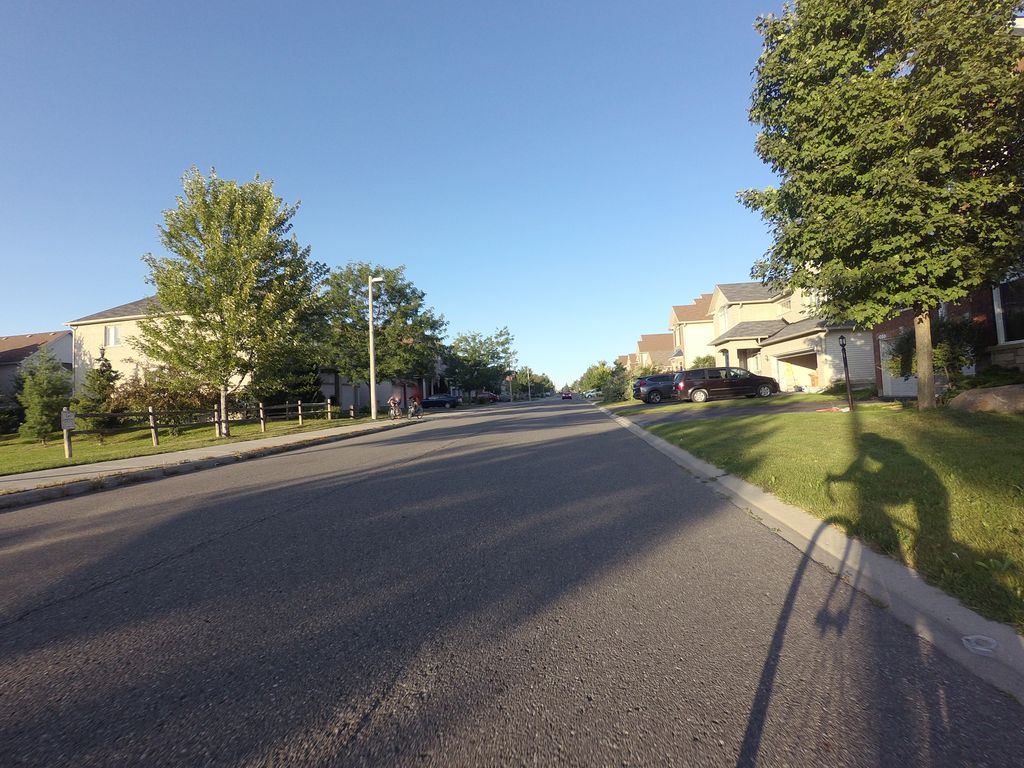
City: ottawa-gatineau